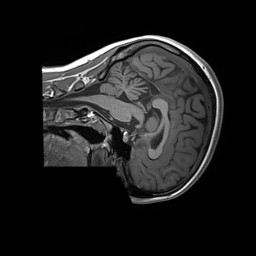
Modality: T1w
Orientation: sagittal
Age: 22
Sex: female
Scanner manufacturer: siemens
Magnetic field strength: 3 T
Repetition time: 1.8 s
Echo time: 0.00232 s